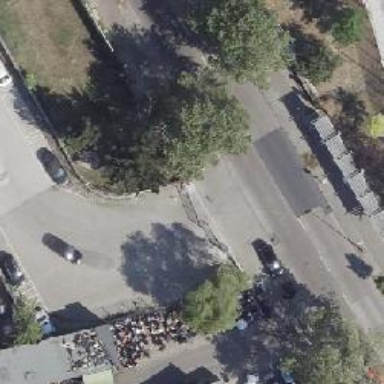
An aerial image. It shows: There is parking obstacle present in the area.